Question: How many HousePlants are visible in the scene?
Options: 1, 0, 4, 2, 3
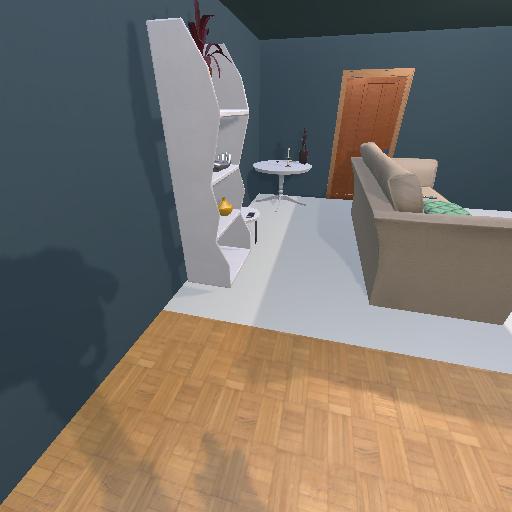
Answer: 1